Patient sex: M
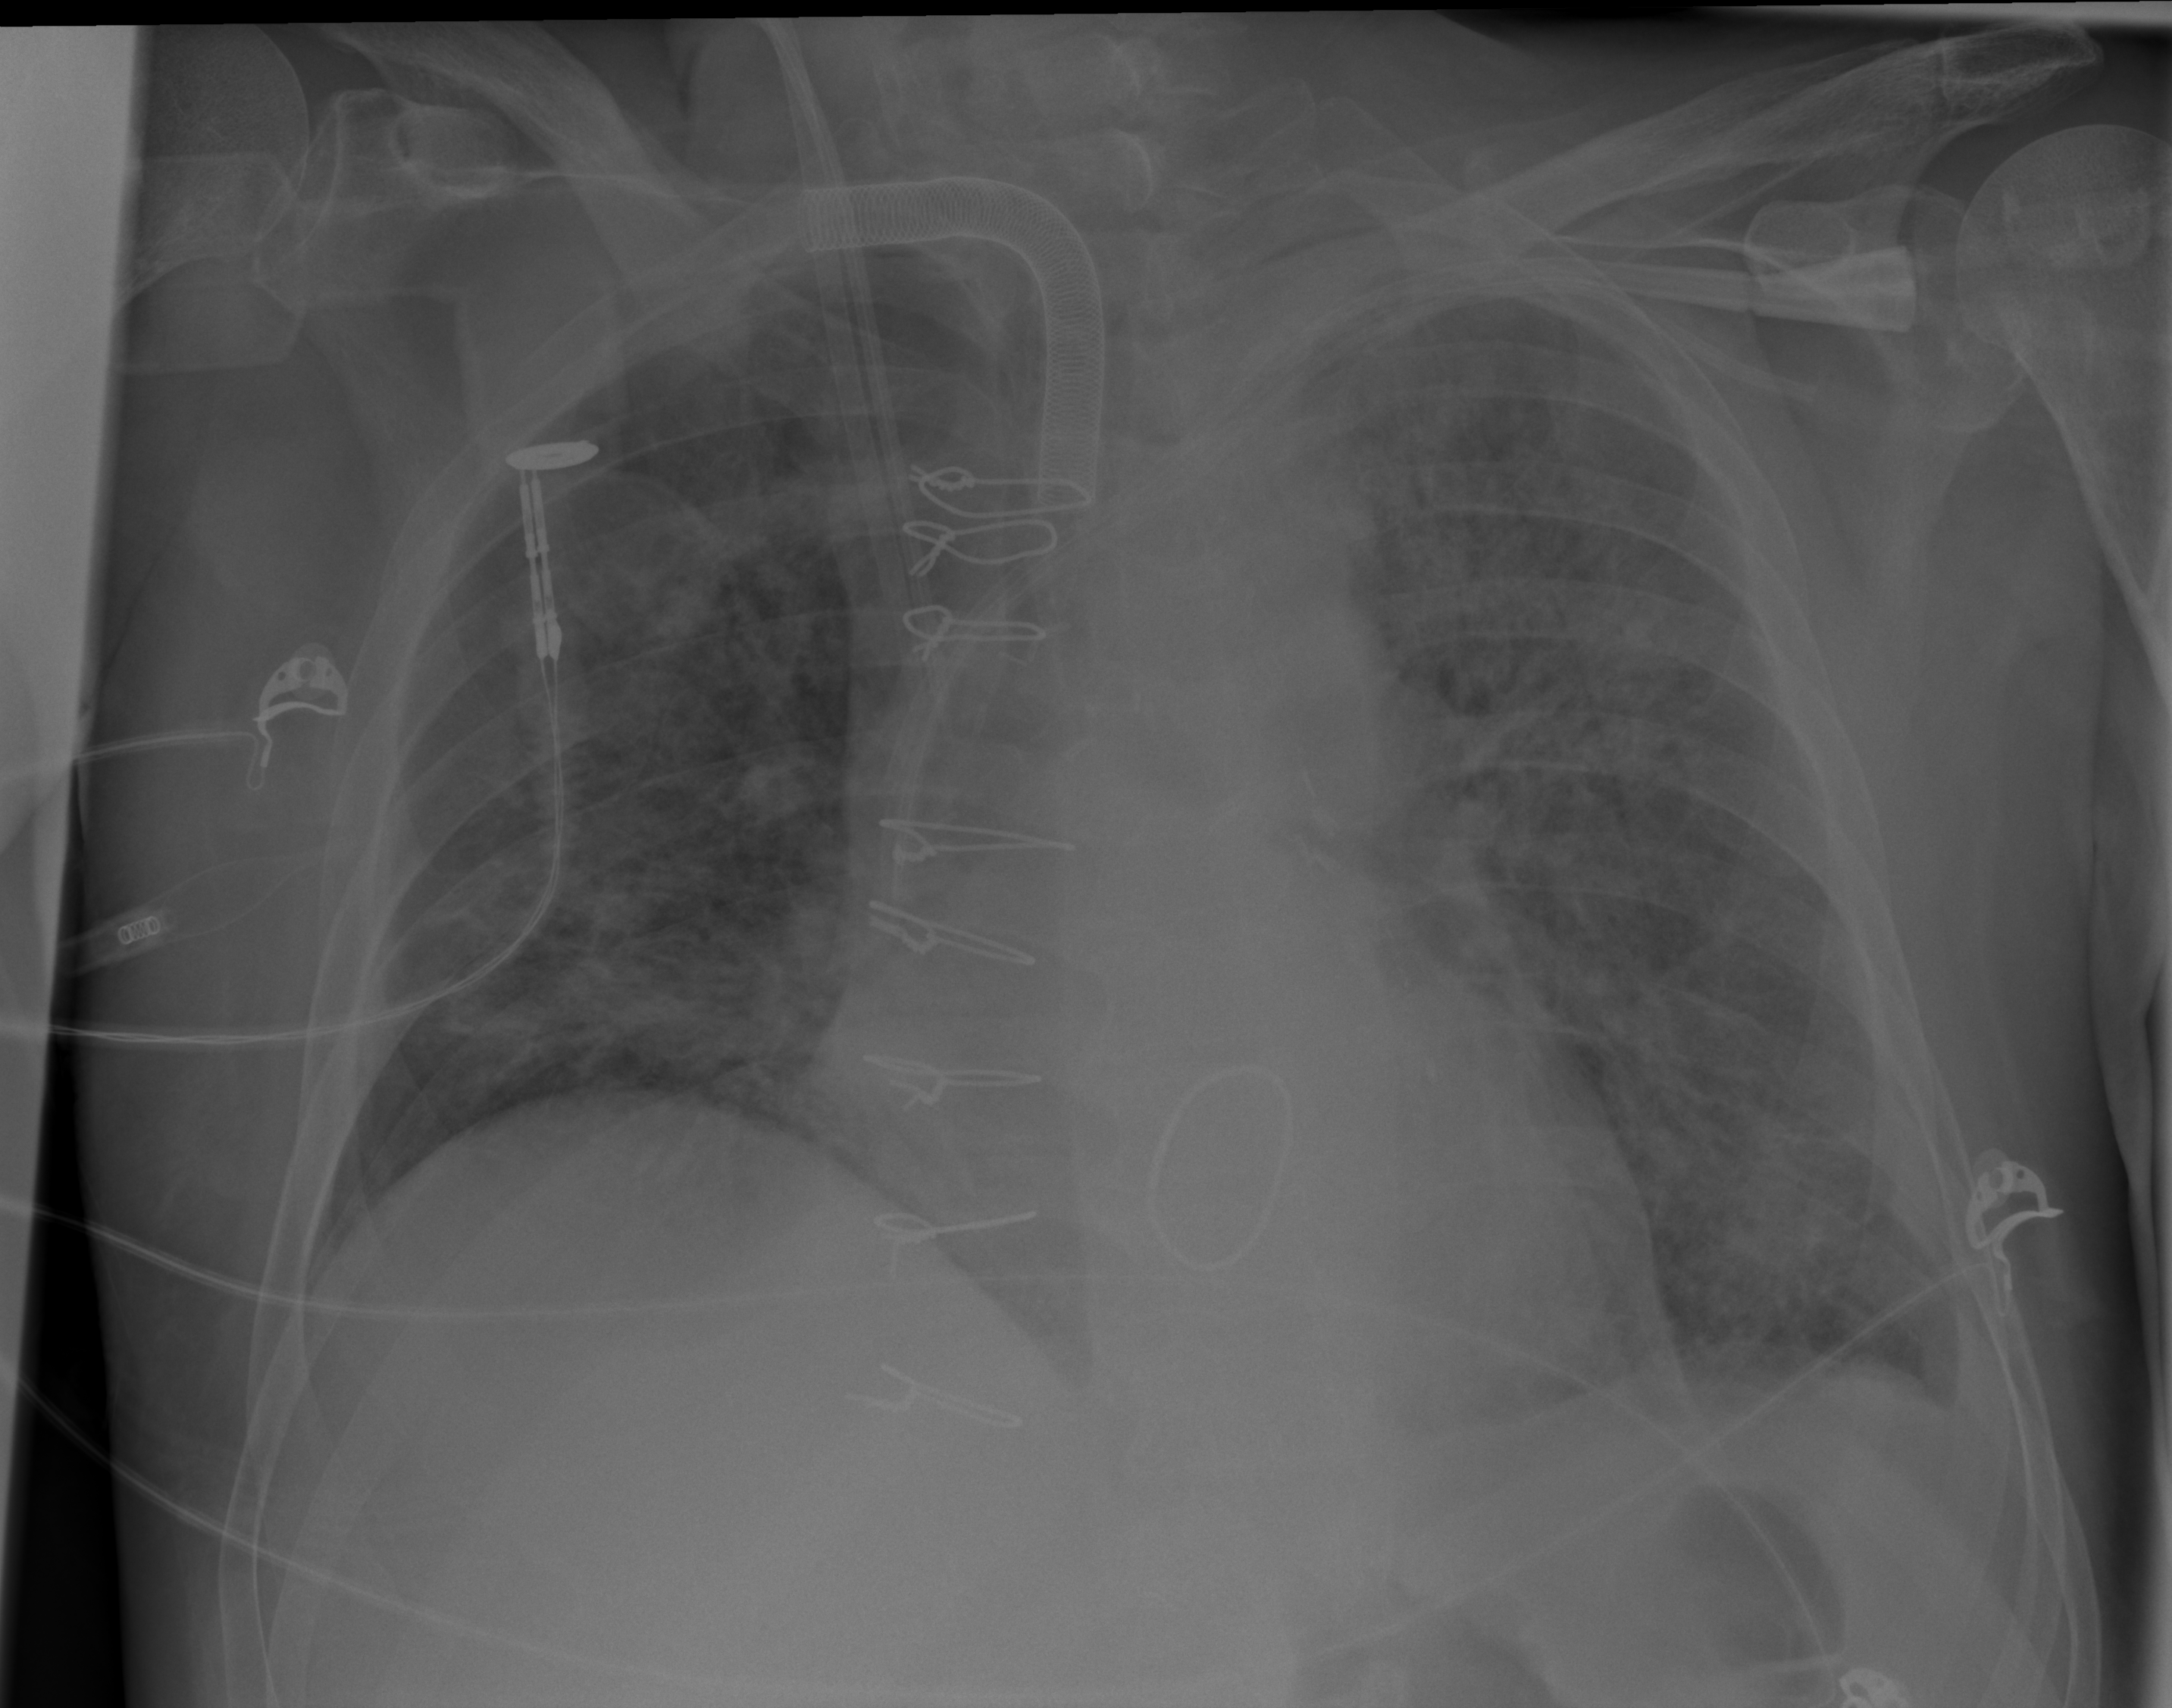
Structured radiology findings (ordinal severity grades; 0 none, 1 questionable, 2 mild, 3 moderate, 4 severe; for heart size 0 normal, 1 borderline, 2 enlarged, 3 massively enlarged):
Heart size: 2
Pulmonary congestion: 2
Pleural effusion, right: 0
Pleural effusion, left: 2
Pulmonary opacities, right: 3
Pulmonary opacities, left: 3
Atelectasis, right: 2
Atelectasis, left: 2